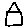
Label: house